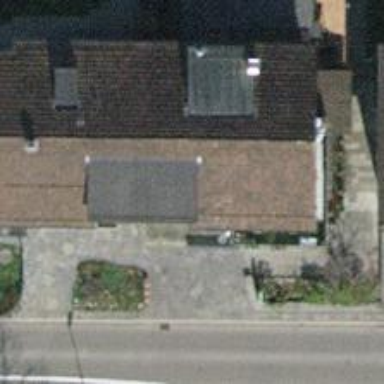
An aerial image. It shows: Cafe.